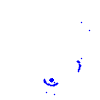
Particle: kaon